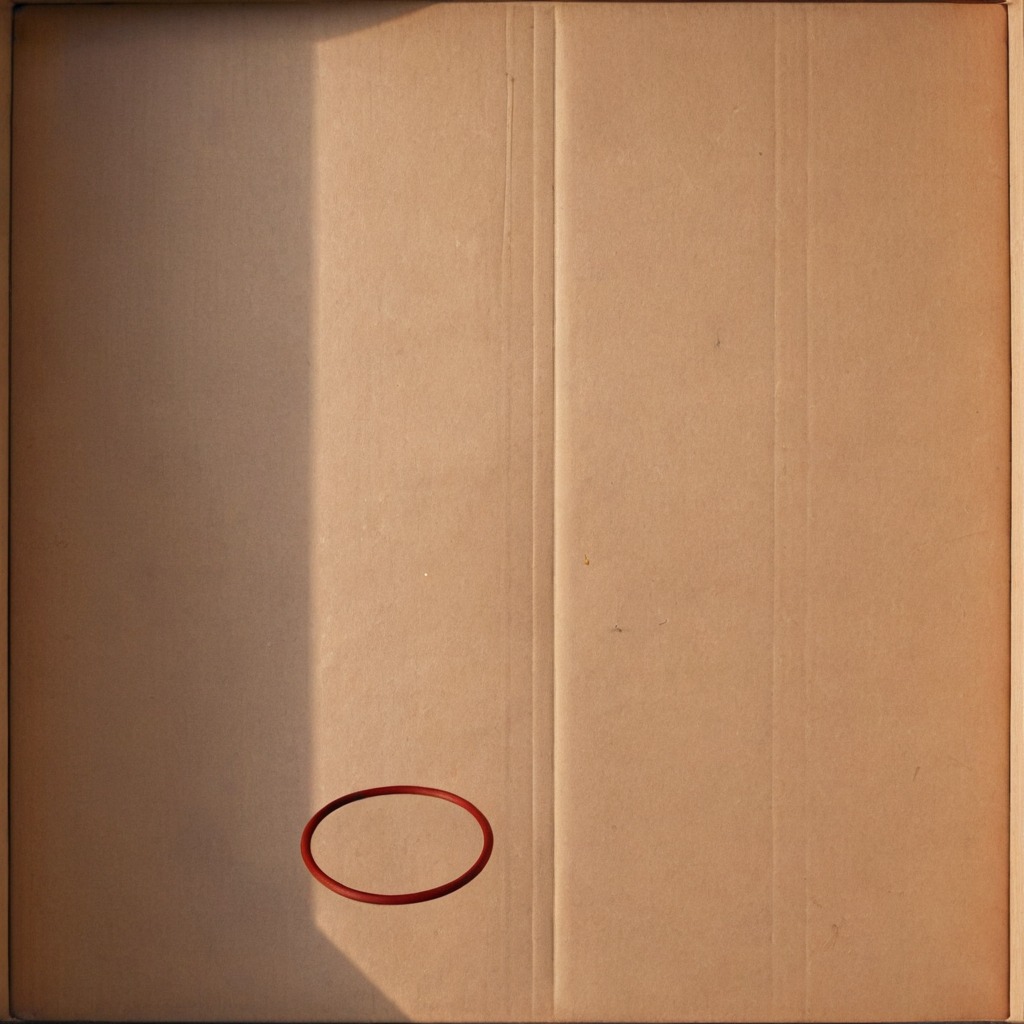
A rubber O-ring is lying on the cardboard box surface in an outdoor workshop during daytime bright natural light soft shadows slightly creased but